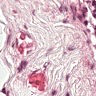
Metastatic tissue present: no